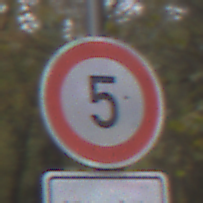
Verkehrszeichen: Geschwindigkeit5
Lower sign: HinweisDurchVerbaleAngabe6
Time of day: MorningAfternoon
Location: Outdoor (Nature)
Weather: Overcast
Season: Autumn
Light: Natural